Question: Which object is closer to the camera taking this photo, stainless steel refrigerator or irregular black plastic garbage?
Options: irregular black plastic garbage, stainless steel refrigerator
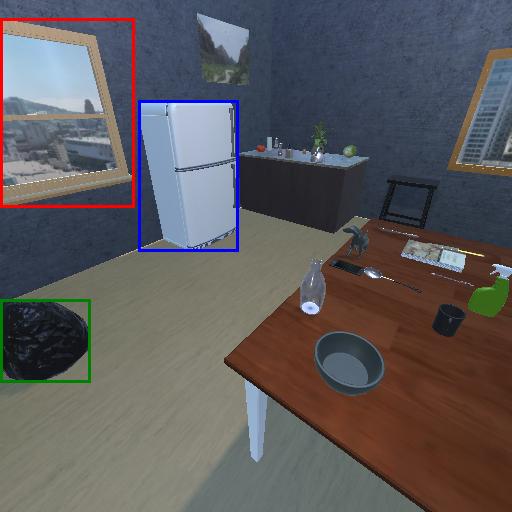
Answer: irregular black plastic garbage